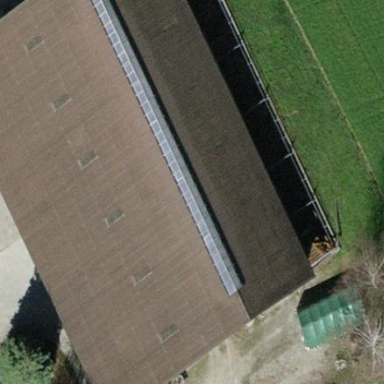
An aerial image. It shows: Gabled roof on farm auxiliary building.